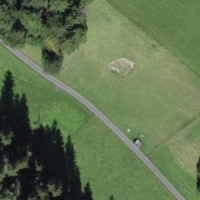
EUNIS habitat code: 44
Species observed at this site:
Campanula glomerata